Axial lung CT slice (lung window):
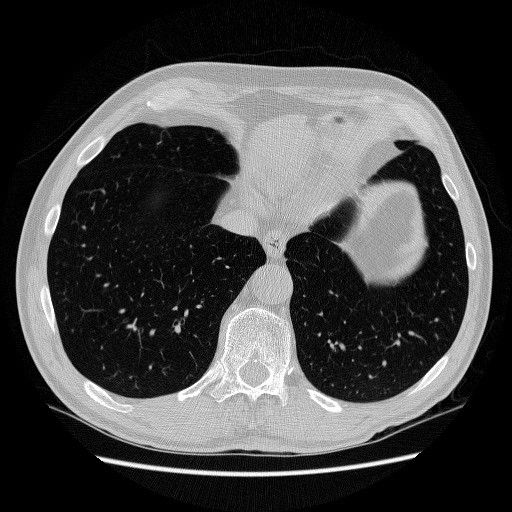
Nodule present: no